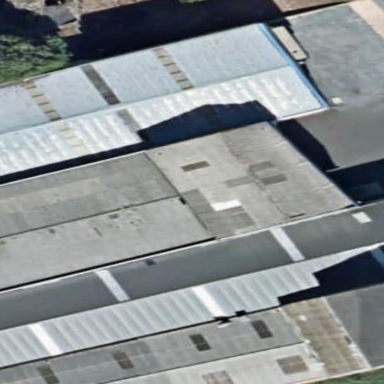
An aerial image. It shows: Industrial building.